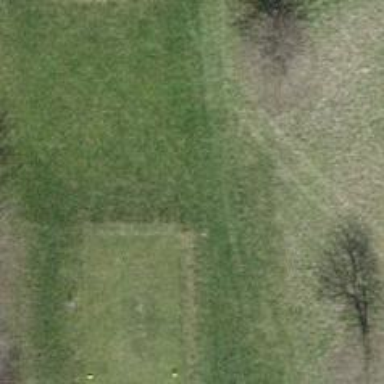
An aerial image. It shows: Grass area designated as golf tee.